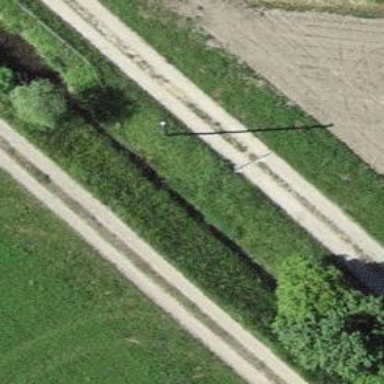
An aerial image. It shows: Minor power line.